Question: I am trying to set background color of TableWidget based on certain value from data loaded from Sqlite database like in example below . I have seen below answer in <URL> which works .
Problem is , In my setup I use TableWidget with a Button ( I used Qt Designer ) that loads the data from Sqlite database and I am not too sure how to implement below code into my setup as I dont entirely understand how it works:
'''
def data(self, item, role):
if role == Qt.BackgroundRole:
if QSqlQueryModel.data(self, self.index(item.row(), 2), Qt.DisplayRole) == "Young":
return QBrush(Qt.yellow)
if role == Qt.DisplayRole:
if item.column() == 3:
return True if QSqlQueryModel.data(self, item, Qt.DisplayRole) == 1 else False
return QSqlQueryModel.data(self, item, role)
'''
Below is my code for selecting and displaying Sqlite Data to TableWidget . I am using PyQT4 , Pyhton 2.7 .
'''
self.load_btn.clicked.connect(self.loadData)
def loadData(self):
##DB Connection ###
cursor = conn.cursor()
query = "SELECT * FROM Tadata"
cursor.execute(query)
results = cursor.fetchall()
self.tableWidget.setRowCount(0)
for row_number, row_data in enumerate(results):
self.tableWidget.insertRow(row_number)
for column_number, data in enumerate (row_data):
self.tableWidget.setItem(row_number,column_number,QtGui.QTableWidgetItem(str(data)))
'''
Database used is sqlite . 4 rows and 4 columns .Column headers : Number , Company, Equipment , Status . 'Status' records comprises of 'YES' or 'NO' . So wherever 'NO' is , I wish for background to be red
My Table in database

tableview colour based on certain value
<URL>
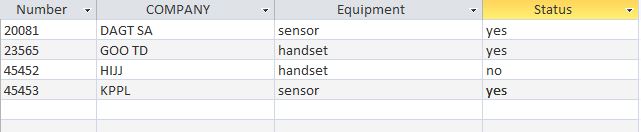
Answer: The solution of the post that samples is only valid if you use 'QTableView', 'QTableWidget' does not allow to establish a new model, there are several options to solve this problem.
For the example I will assume that the data has the following form:
'''
Number Company Equipment Status
---------- ---------- ---------- ----------
1 company1 Equipment1 YES
2 company2 Equipment2 NO
3 company3 Equipmen3 NO
4 company4 Equipment4 YES
'''
- 'setBackground()''QTableWidgetItem'
---
'''
self.tableWidget.setRowCount(0)
for row_number, row_data in enumerate(results):
self.tableWidget.insertRow(row_number)
for column_number, data in enumerate (row_data):
self.tableWidget.setItem(row_number,column_number, QTableWidgetItem(str(data)))
if column_number == 3 and data == "NO":
[self.tableWidget.item(row_number, c).setBackground(Qt.red) for c in range(len(row_data))]
'''
-
---
'''
class Delegate(QStyledItemDelegate):
def paint(self, painter, option, index):
ix = index.model().index(index.row(), 3)
if ix.data() == "NO":
painter.fillRect(option.rect,Qt.red)
QStyledItemDelegate.paint(self, painter, option, index)
[...]
self.tableWidget.setItemDelegate(Delegate(self.tableWidget))
'''
Output:
<URL>